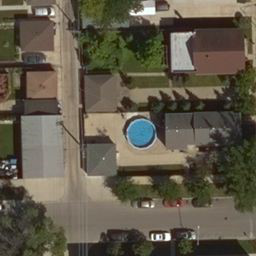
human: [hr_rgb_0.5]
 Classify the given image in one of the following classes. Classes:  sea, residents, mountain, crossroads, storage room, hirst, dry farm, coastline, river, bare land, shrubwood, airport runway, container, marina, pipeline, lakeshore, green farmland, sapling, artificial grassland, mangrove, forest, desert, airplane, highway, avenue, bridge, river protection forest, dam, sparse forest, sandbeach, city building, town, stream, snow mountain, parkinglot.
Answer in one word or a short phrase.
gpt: residents